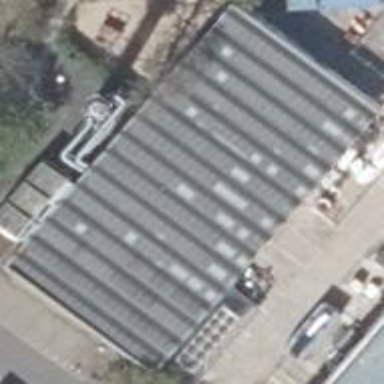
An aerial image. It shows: Commercial building.